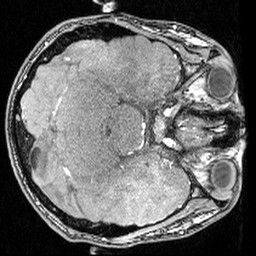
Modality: angio
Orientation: axial
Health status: ill
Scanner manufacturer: siemens
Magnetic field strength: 3 T
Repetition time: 0.022 s
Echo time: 0.00395 s